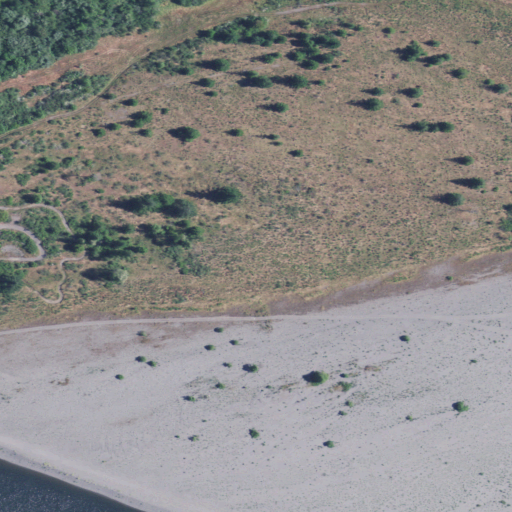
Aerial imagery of bar in Oregon named Canfield Bar containing barren land, grassland, herbaceous wetlands, open water, and shrub